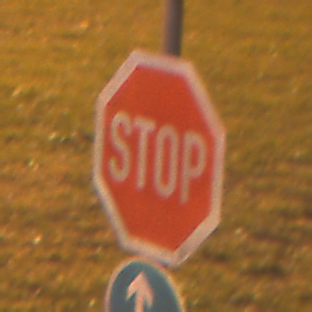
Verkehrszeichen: Stop
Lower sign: VorgeschriebeneFahrtrichtungGeradeausOderRechts
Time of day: Night
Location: Outdoor (Suburban)
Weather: PartlyCloudy
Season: NotSpecified
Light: Artificial